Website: home-depot
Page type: account-dashboard
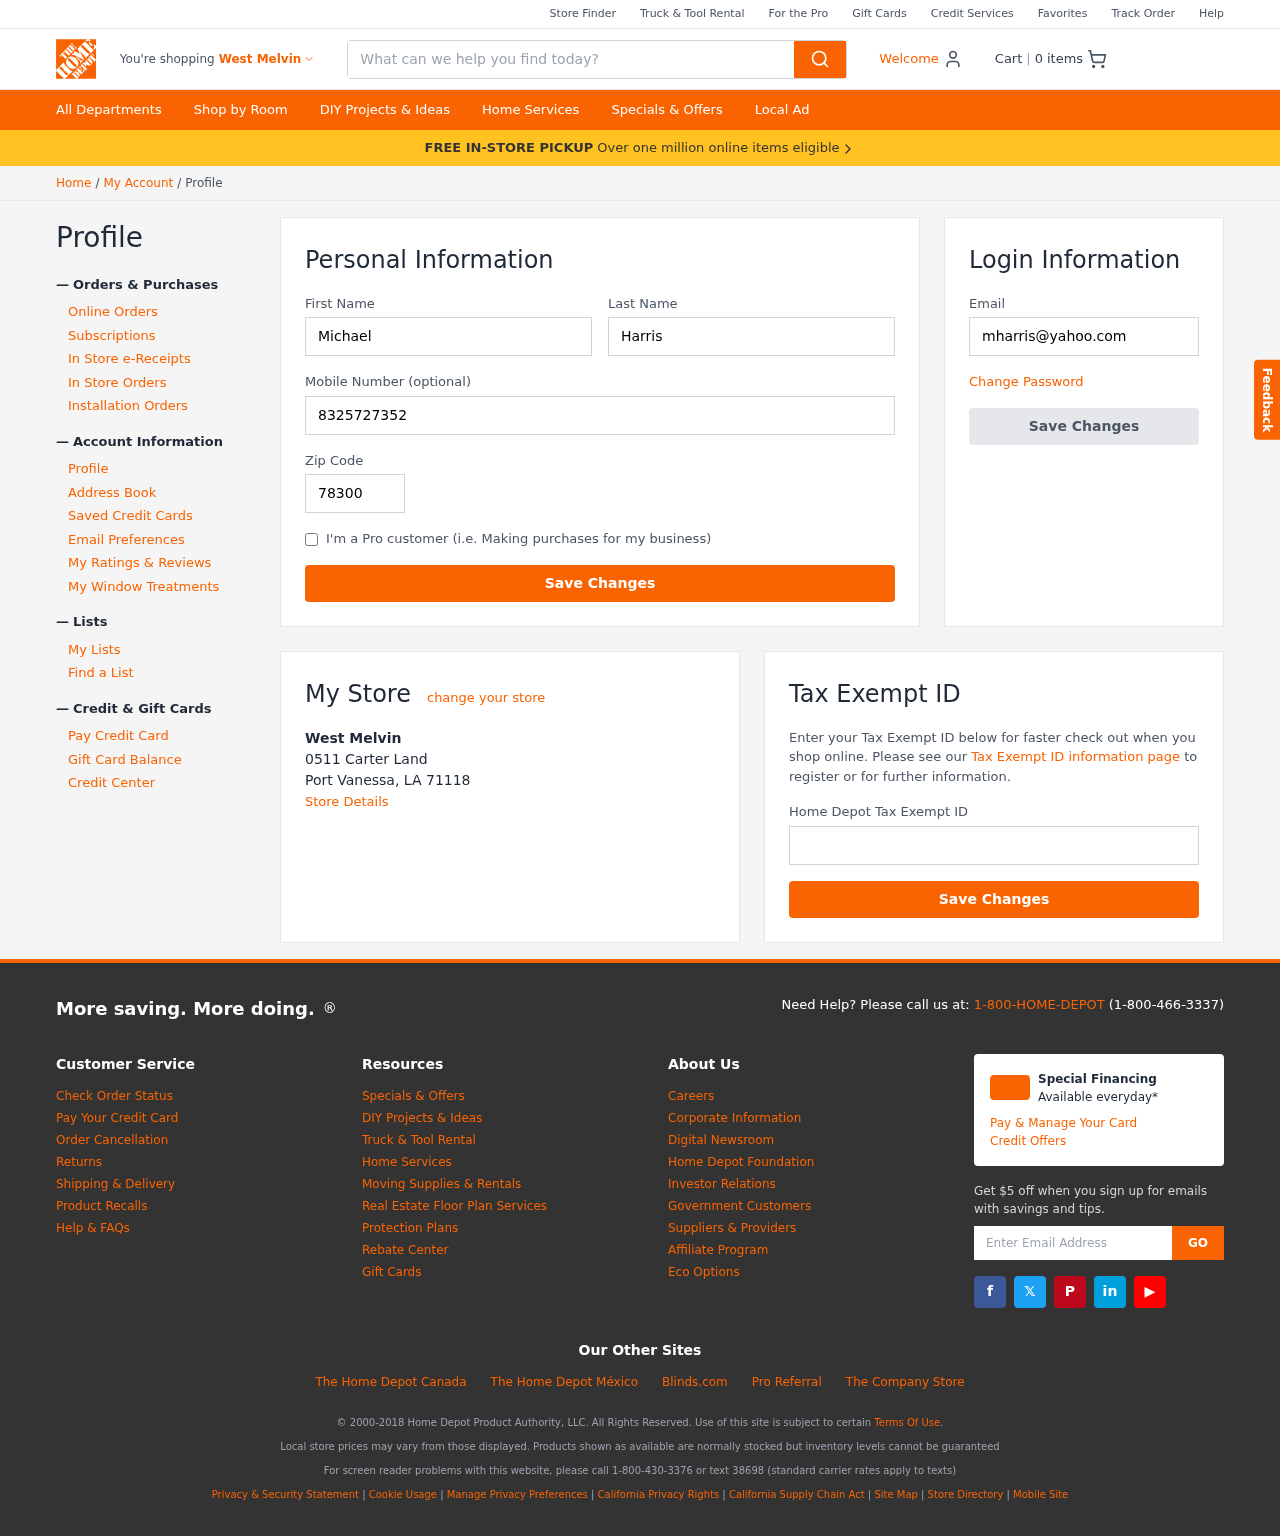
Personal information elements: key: PII_CITY
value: West Melvin
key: PII_EMAIL
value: mharris@yahoo.com
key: PII_FIRSTNAME
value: Michael
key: PII_LASTNAME
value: Harris
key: PII_LOCATION1_CITY_STATE_ZIP
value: Port Vanessa, LA 71118
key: PII_LOCATION1_NAME
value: West Melvin
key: PII_LOCATION1_STREET
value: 0511 Carter Land
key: PII_PHONE
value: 8325727352
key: PII_POSTCODE
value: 78300
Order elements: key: ORDER_NUM_ITEMS
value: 0
Search elements: key: HEADER_SEARCH
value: What can we help you find today?